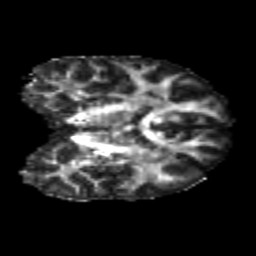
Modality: FA
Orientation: coronal
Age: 24
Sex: male
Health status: healthy
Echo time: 0.074 s